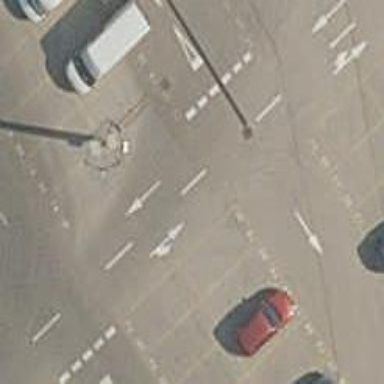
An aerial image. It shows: Asphalt parking aisle along service road.